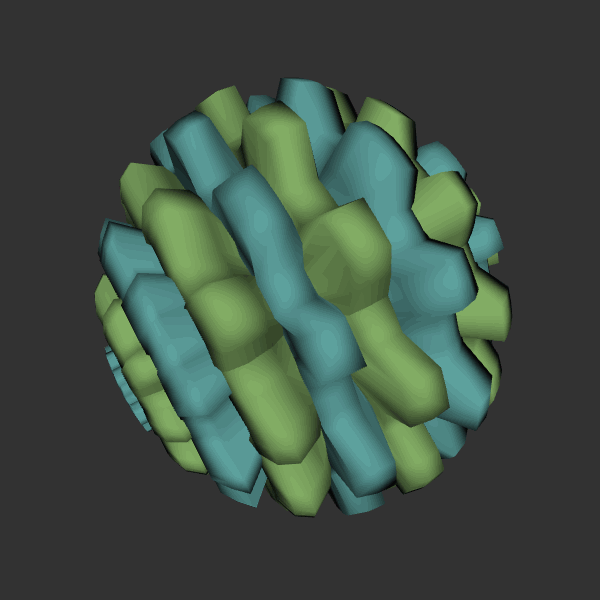
Background: dark